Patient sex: M
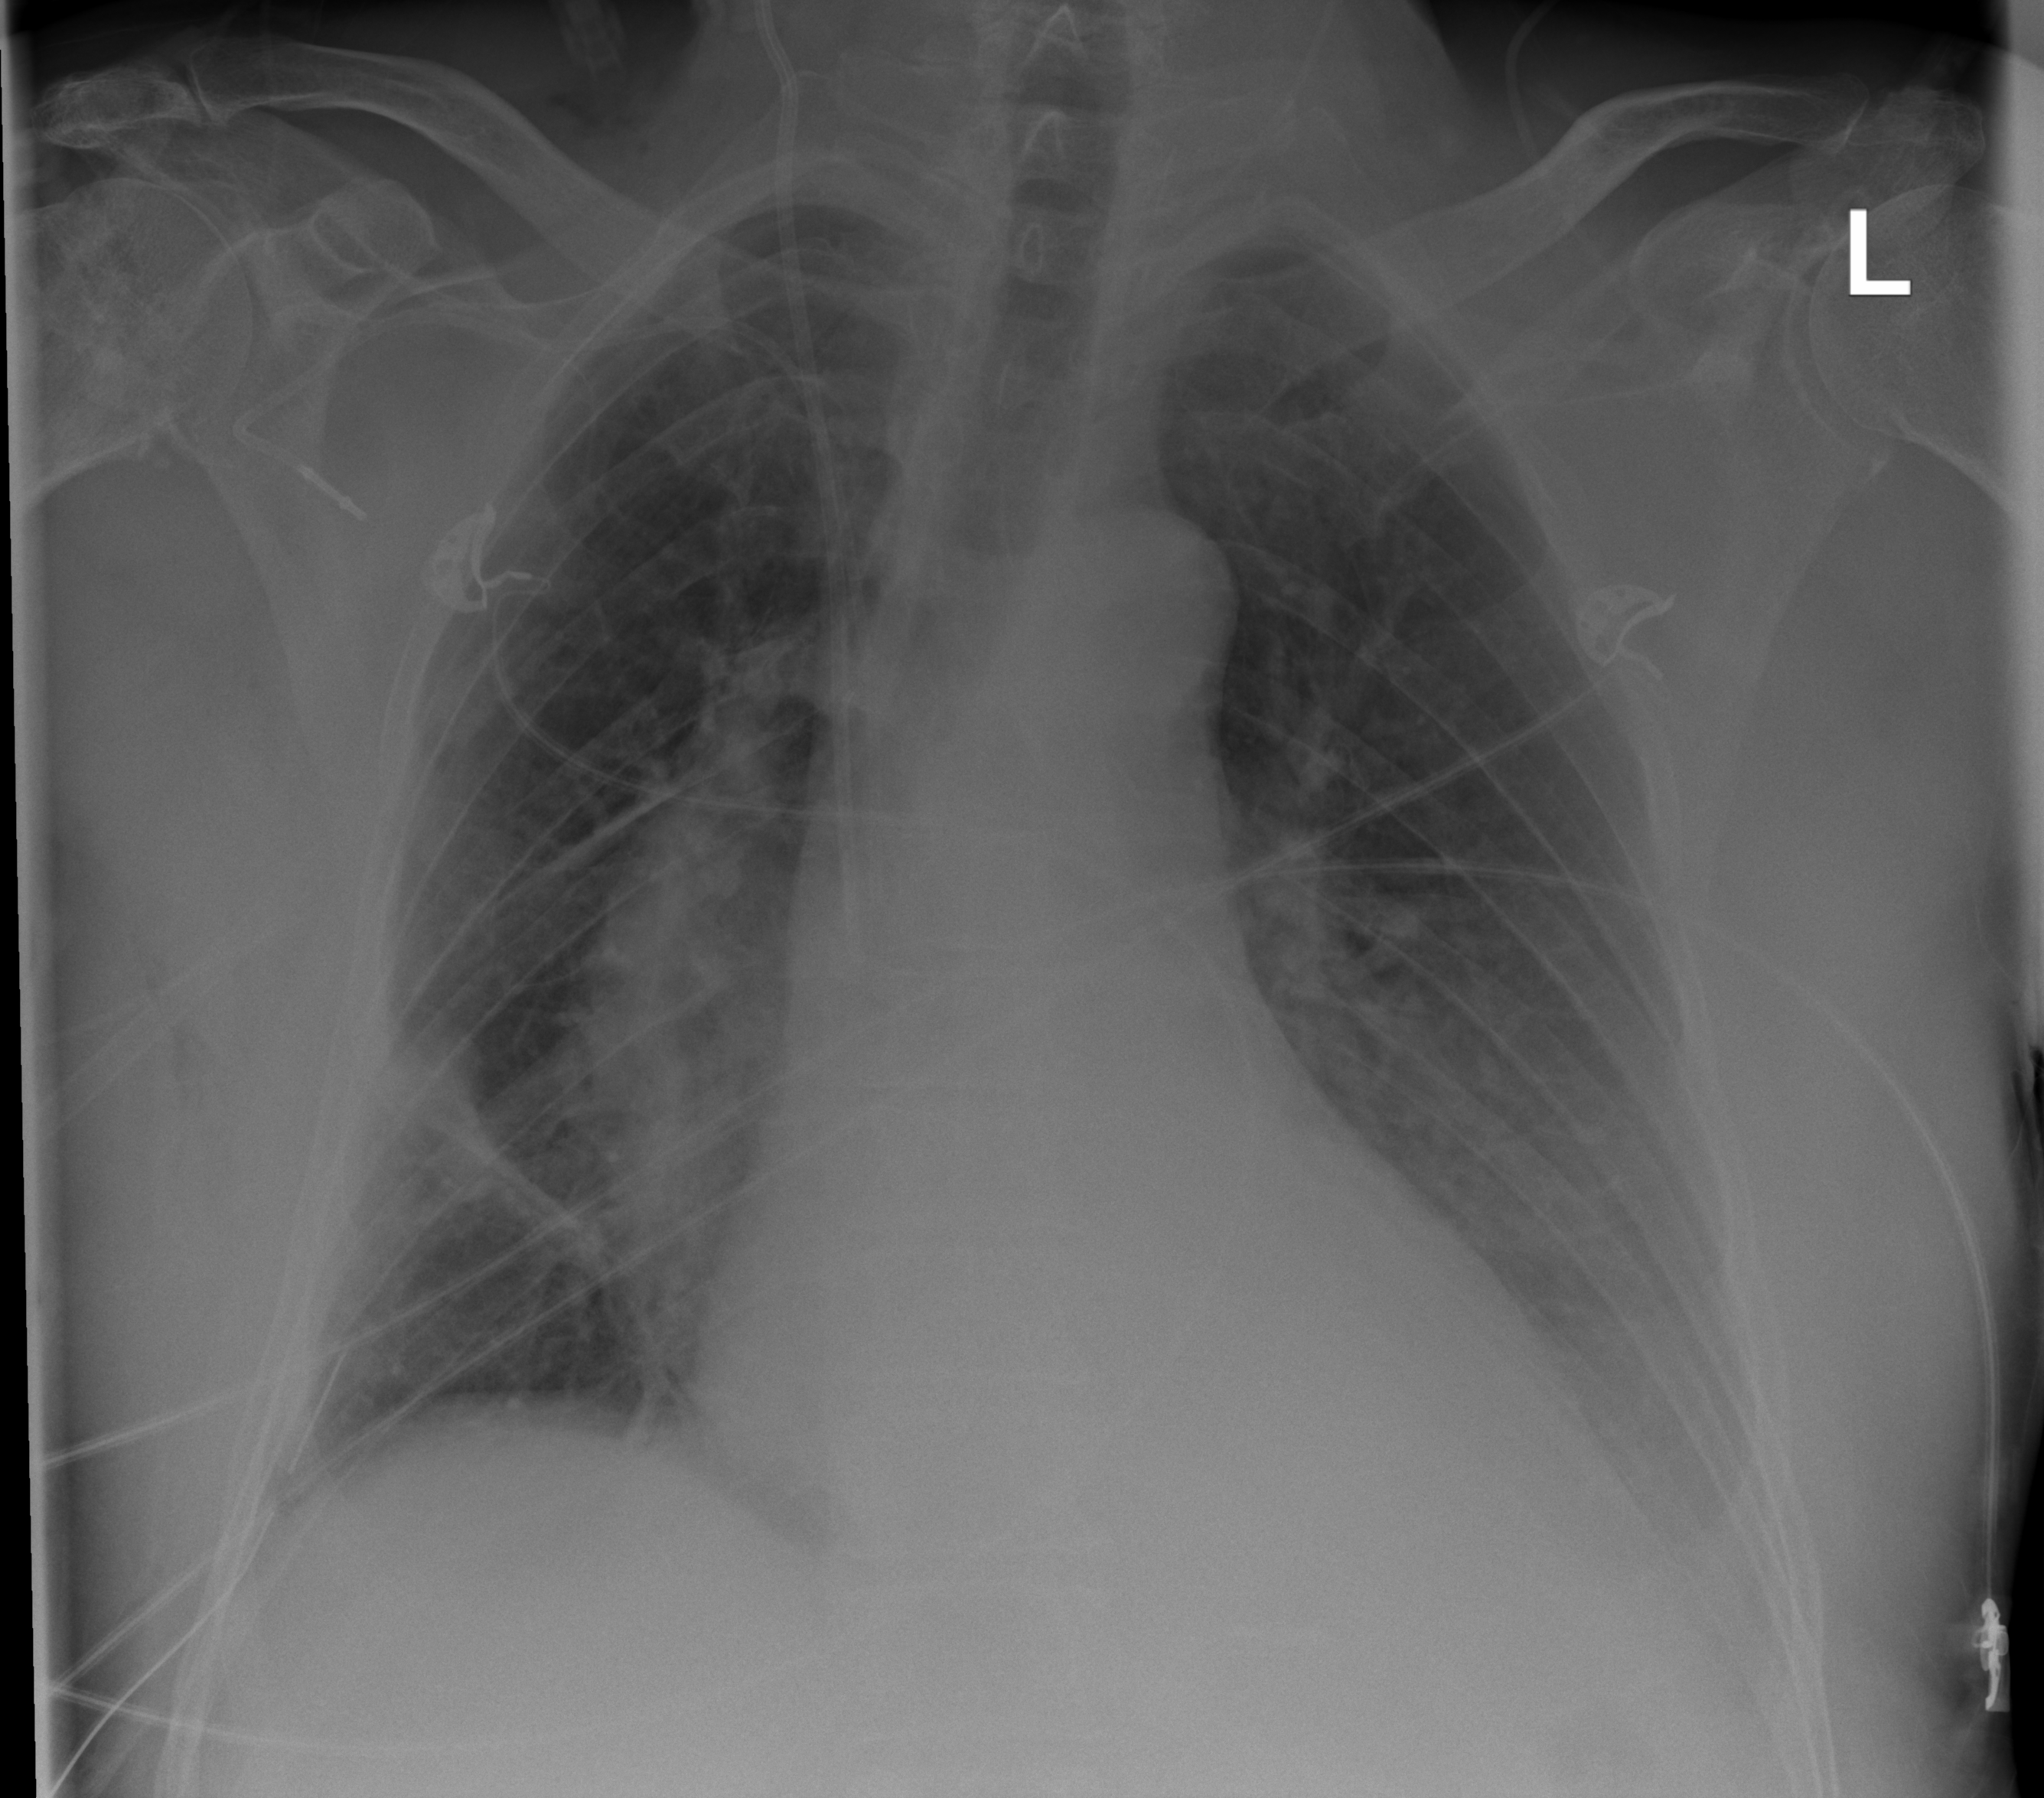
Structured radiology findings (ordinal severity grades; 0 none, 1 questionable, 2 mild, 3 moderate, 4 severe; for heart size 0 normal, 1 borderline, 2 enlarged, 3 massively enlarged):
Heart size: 2
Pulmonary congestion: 2
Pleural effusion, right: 1
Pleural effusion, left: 3
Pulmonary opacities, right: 1
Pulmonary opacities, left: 0
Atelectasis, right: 3
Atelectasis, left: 2